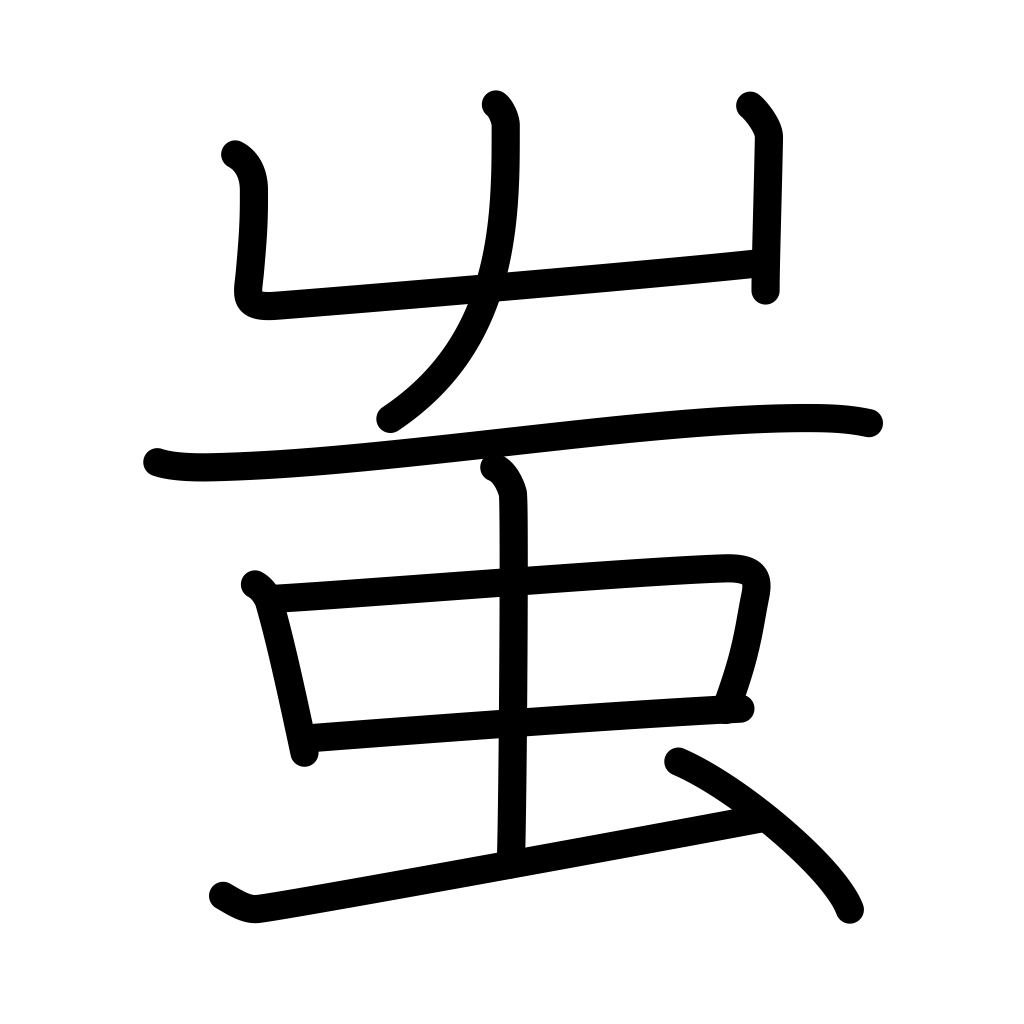
Meaning: fool, make a fool of